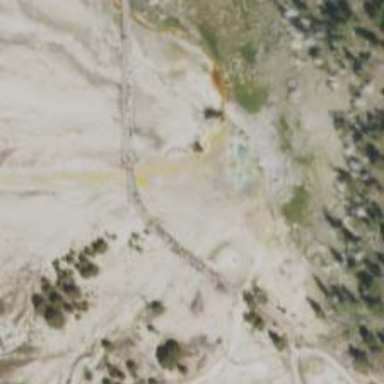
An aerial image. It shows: Geyser in its natural environment.